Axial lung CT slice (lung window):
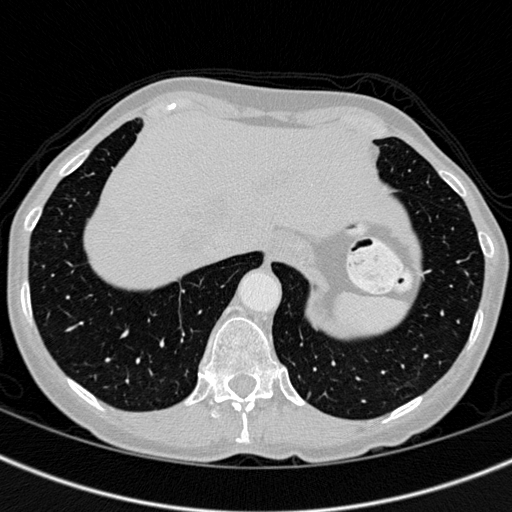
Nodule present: yes
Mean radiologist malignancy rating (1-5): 3